Field crop: maize
Growth stage: 2
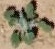
Species: chenopodium